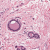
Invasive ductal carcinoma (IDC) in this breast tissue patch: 0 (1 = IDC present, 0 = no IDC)